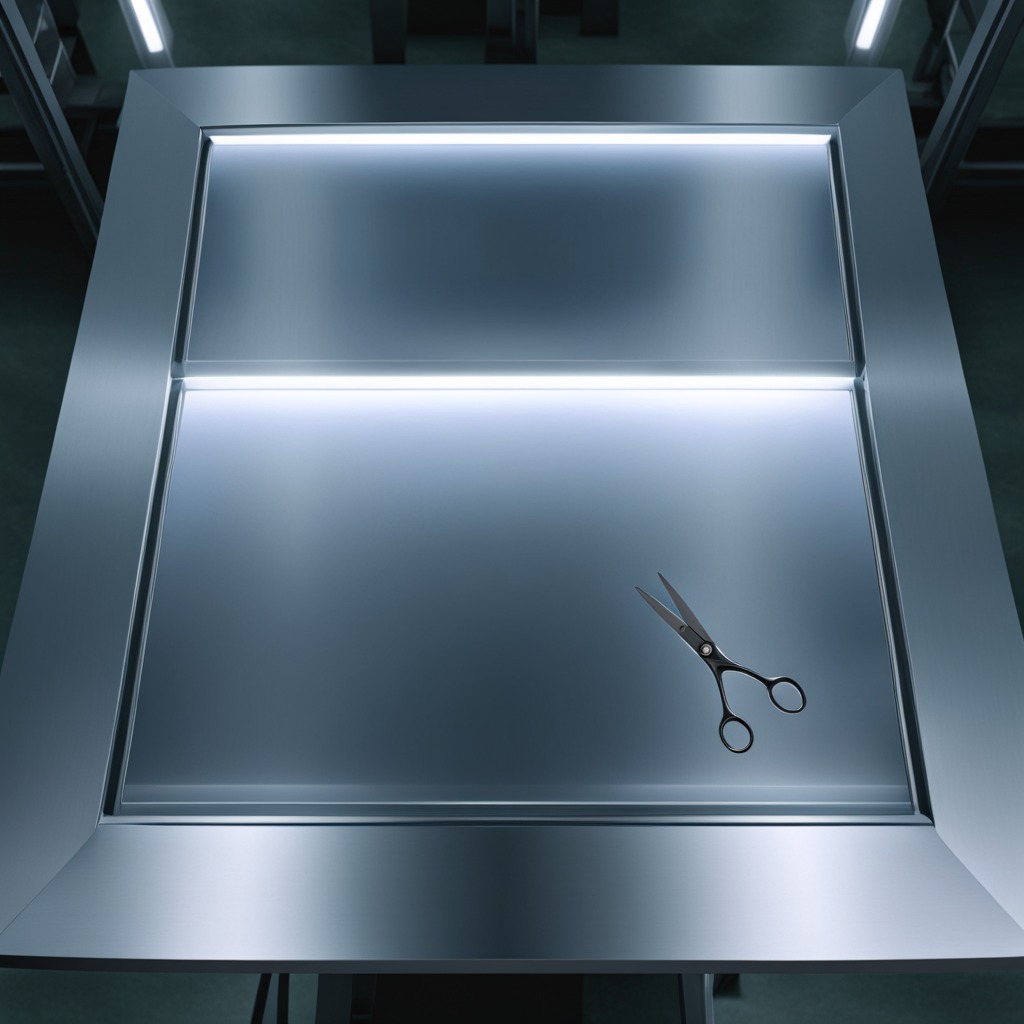
A scissor is lying on the metal table.